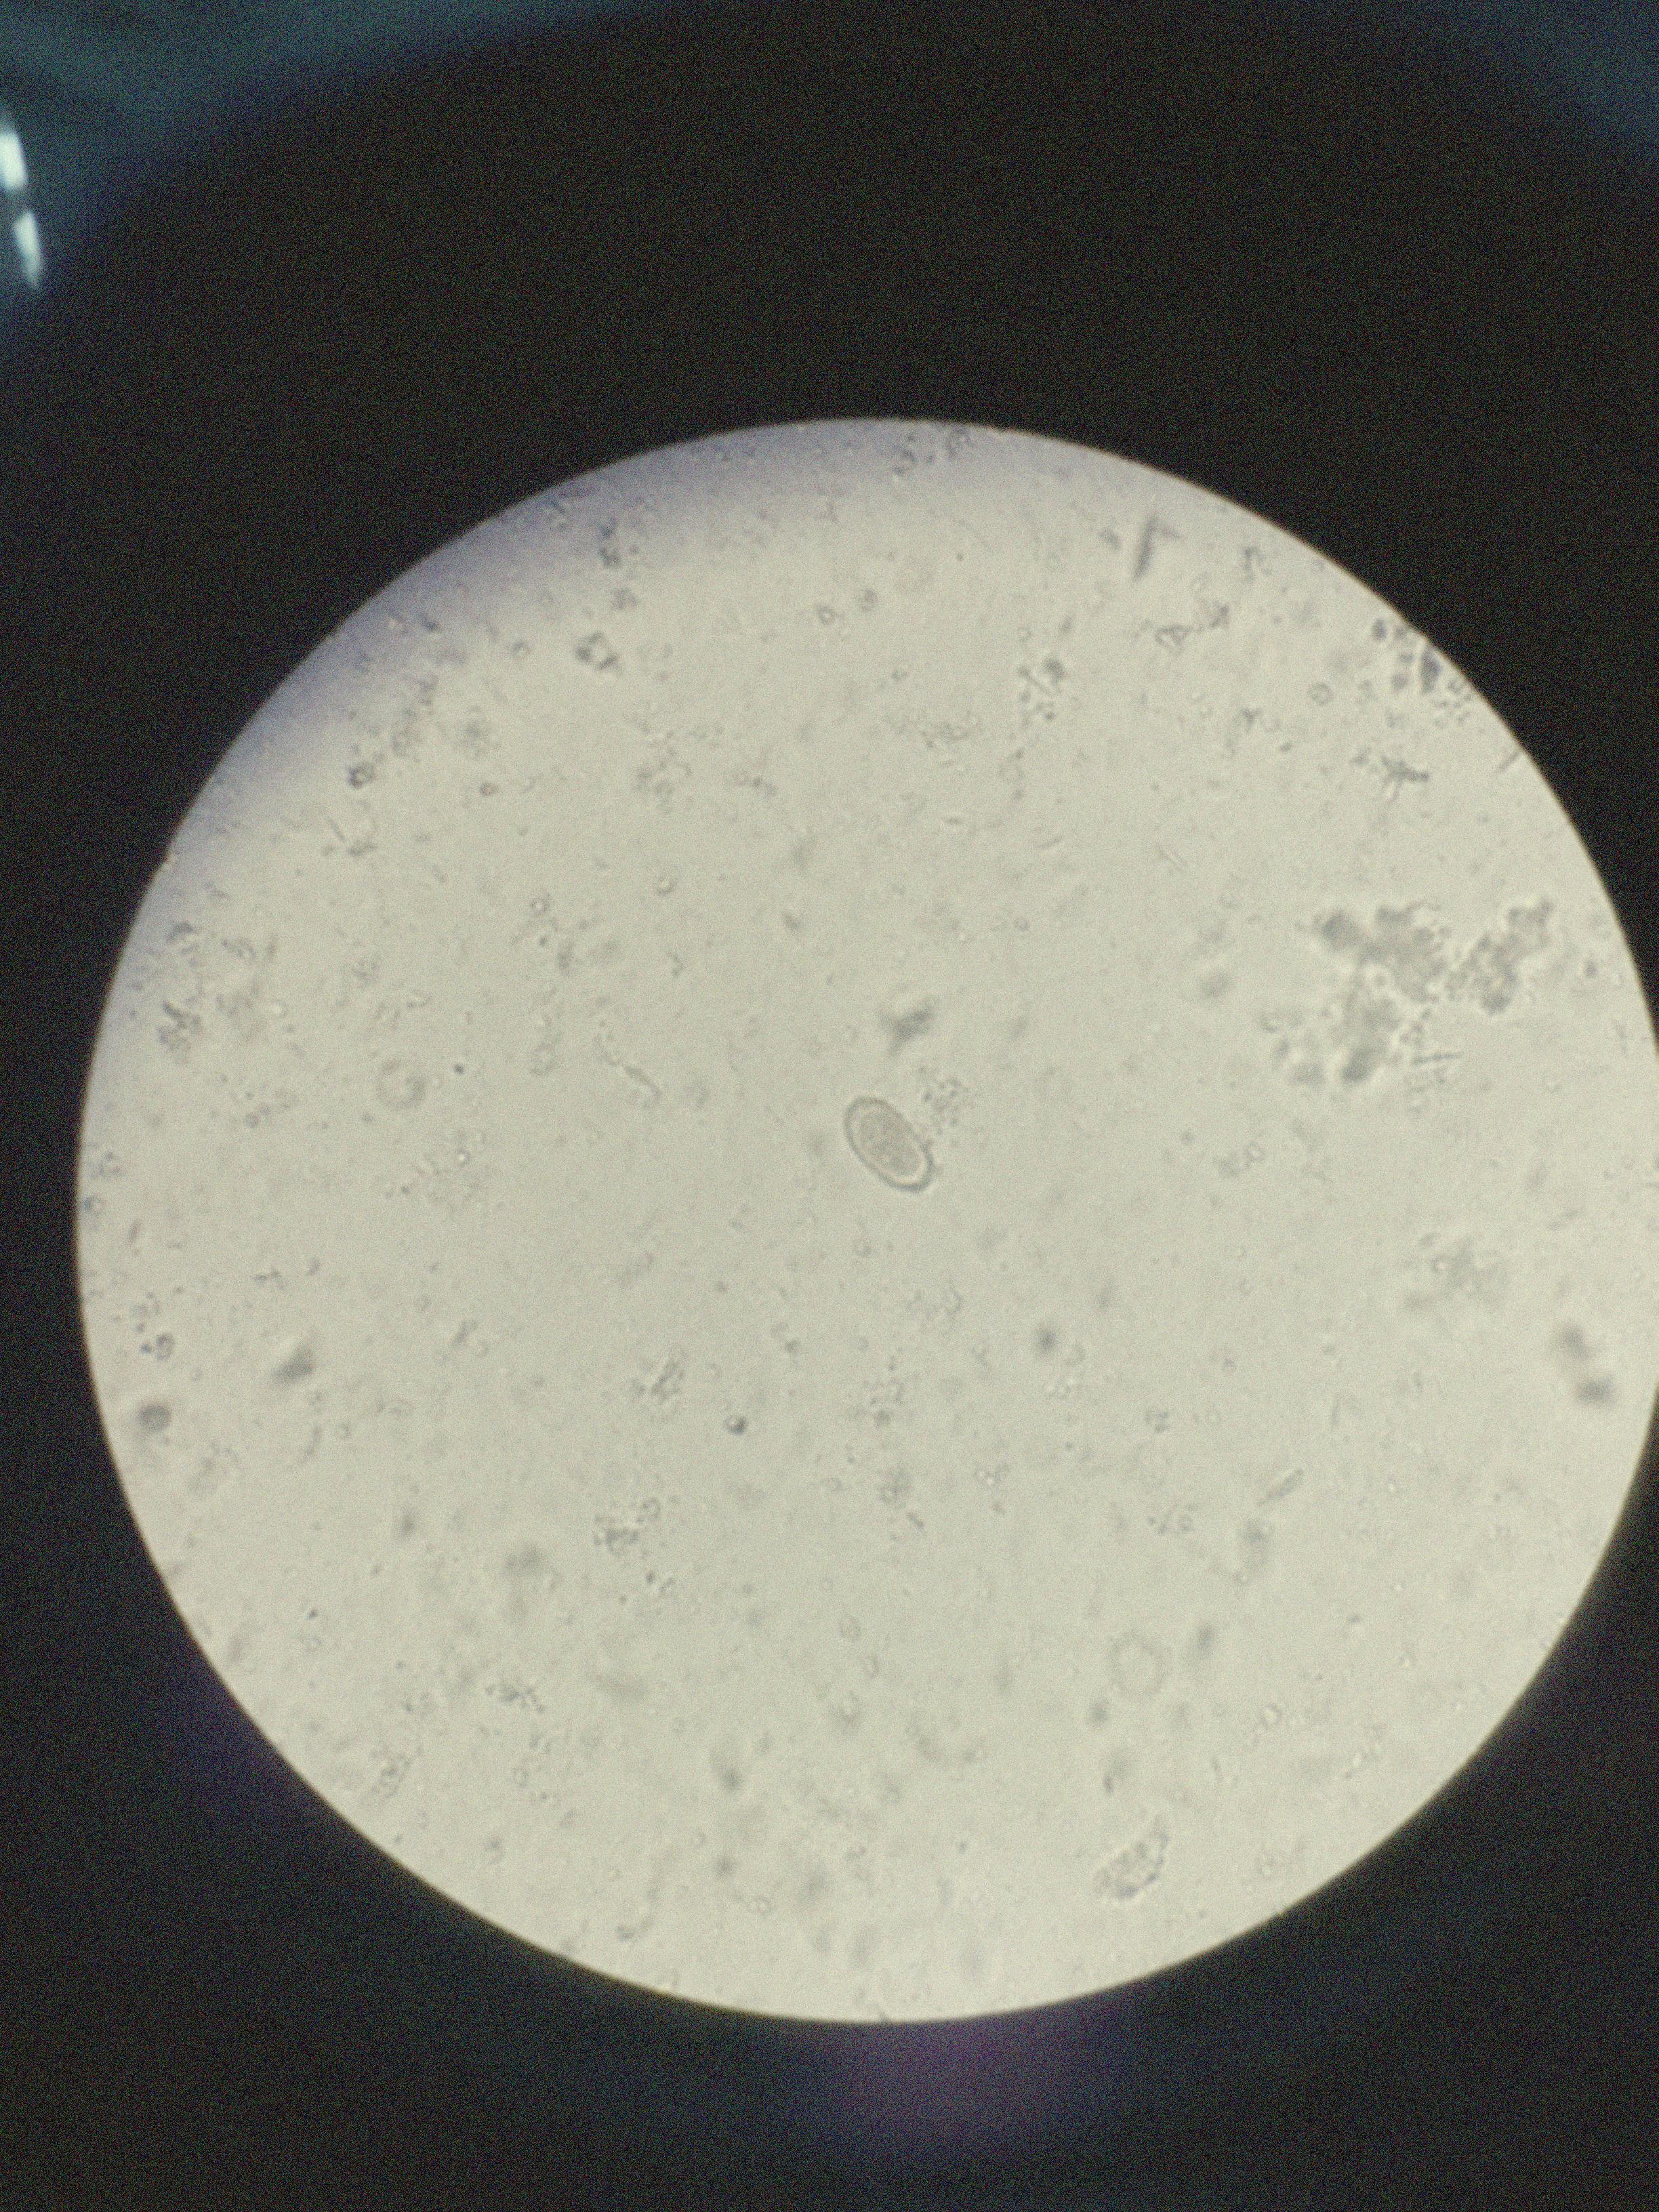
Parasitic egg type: Capillaria philippinensis